Question: In the google chart datatable object, I can get the current select point value(V-Axis/Y-Axis) using 'datatable.getValue(...)'. However, if I wanna get the time/date/year from X-Axis(see screenshot). I did not find any datatable's function to achieve that. Does anyone know how??

This is my code
'''
google.visualization.events.addListener(chart, 'select', function(a, b, c, d) {
var selectedItem = chart.getSelection()[0];
if (selectedItem) {
// Get the current Y-axis value which is 1120
var value = data.getValue(selectedItem.row, selectedItem.column);
alert('The user selected ' + value);
// How I can get the value of 2015 which is the X-axis value??????
}
});
'''
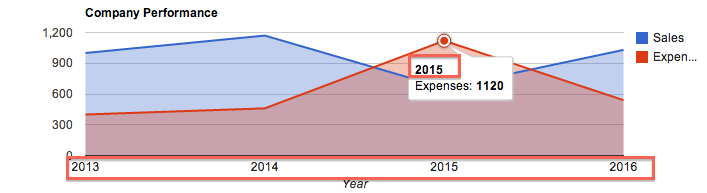
Answer: In most cases, your axis value will be in column 0, so just change out 'selectedItem.column' for '0', and you will have the axis value:
'''
var axisValue = data.getValue(selectedItem.row, 0);
'''